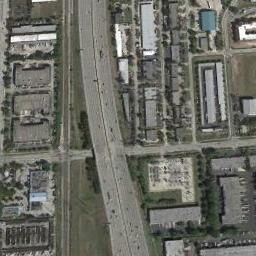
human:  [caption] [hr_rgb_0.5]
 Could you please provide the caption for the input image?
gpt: Many buildings of different shapes and sizes are beside the overpass .

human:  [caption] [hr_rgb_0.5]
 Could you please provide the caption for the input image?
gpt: Here is an S-shaped overpass .

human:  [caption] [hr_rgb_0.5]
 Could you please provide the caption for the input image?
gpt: The cross-line overpass is over the road in the city .

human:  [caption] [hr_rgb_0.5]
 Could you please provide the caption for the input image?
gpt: The overpass is on the grass next to some houses .

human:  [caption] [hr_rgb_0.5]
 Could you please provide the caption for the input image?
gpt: There are many gray buildings around the overpass .